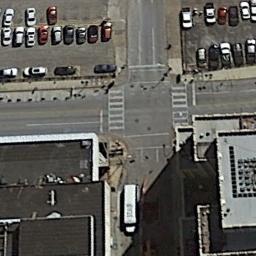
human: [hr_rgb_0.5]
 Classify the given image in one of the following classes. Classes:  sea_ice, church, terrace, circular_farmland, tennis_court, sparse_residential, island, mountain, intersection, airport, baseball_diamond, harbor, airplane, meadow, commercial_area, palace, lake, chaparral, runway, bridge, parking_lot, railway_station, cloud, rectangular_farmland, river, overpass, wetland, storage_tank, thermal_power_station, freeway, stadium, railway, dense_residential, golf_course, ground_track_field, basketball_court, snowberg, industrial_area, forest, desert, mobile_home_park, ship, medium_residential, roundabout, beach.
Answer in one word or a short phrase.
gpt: intersection